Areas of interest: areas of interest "South Taizi Lake Innovation Valley Building B4"
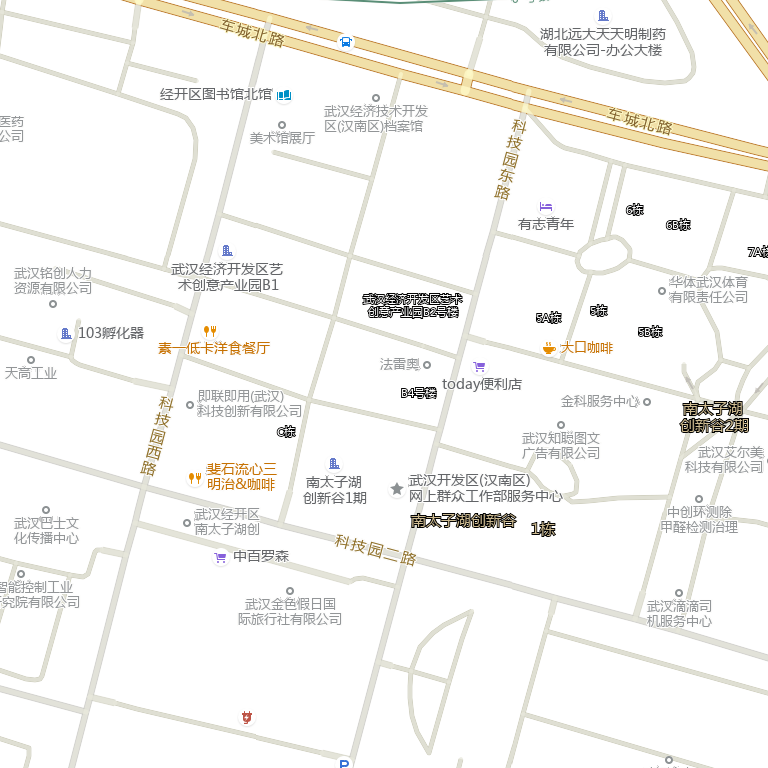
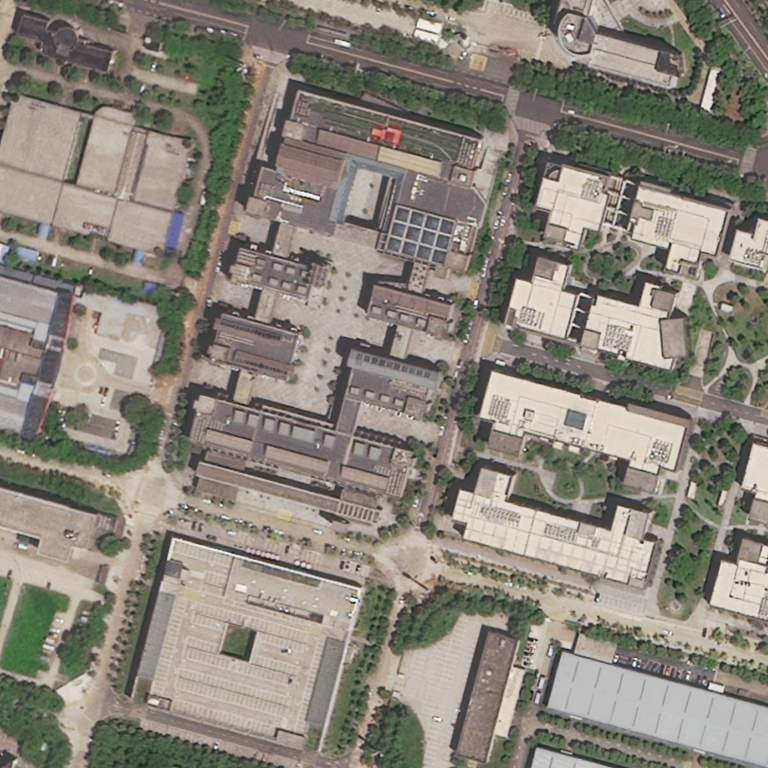